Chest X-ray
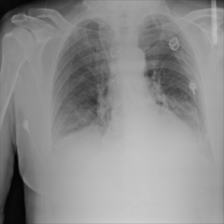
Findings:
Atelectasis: positive
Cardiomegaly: negative
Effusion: negative
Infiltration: negative
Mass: negative
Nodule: negative
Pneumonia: negative
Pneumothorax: negative
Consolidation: positive
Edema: negative
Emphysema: negative
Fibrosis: negative
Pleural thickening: negative
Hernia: negative